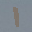
Label: 1